This grayscale image was formed by reshaping a rotor test-rig vibration snapshot into a 2-D grid. Based on the visible evidence, which rotor condition applies: normal, misalignment, unbalance, looseness?
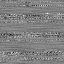
Answer: looseness